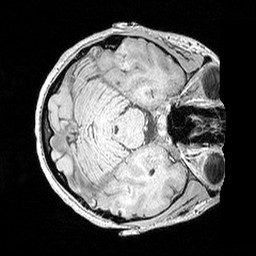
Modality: MP2RAGE
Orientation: axial
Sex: female
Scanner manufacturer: siemens
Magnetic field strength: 3 T
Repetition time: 5 s
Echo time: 0.00292 s